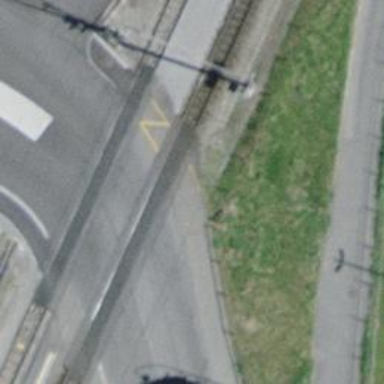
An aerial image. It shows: Level crossing along the railway.